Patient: sex M, age 77
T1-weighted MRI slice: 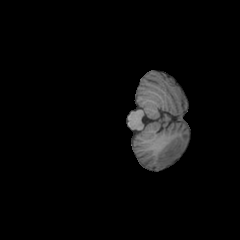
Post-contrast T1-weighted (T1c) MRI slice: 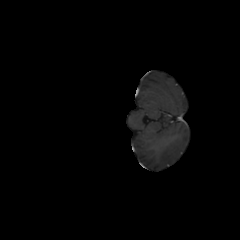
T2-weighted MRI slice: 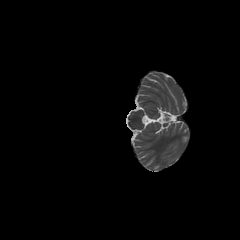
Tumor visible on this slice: no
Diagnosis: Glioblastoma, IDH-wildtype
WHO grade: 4